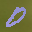
Label: 0